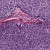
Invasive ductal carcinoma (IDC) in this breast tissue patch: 0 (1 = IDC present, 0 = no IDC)